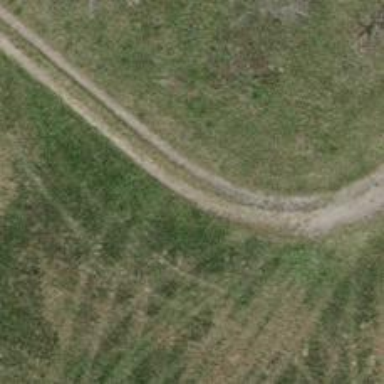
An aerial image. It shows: Compacted grade3 track.